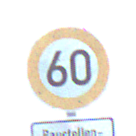
Verkehrszeichen: Geschwindigkeit60
Zusatzzeichen unten: HinweiseAufGefahrenDurchVerbaleAngabe6
Umgebung: Outdoor, RoadRail
Tageszeit: SunriseSunset
Wetter: PartlyCloudy
Licht: Natural
Jahreszeit: NotSpecified
Kontrast: LowContrast